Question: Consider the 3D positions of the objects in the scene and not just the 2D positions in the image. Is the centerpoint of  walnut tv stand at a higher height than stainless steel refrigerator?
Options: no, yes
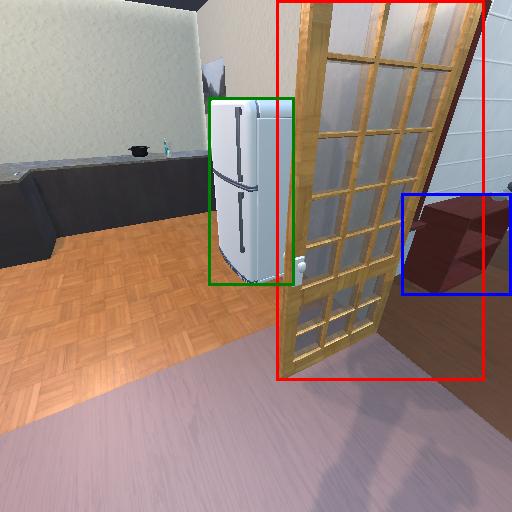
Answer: no